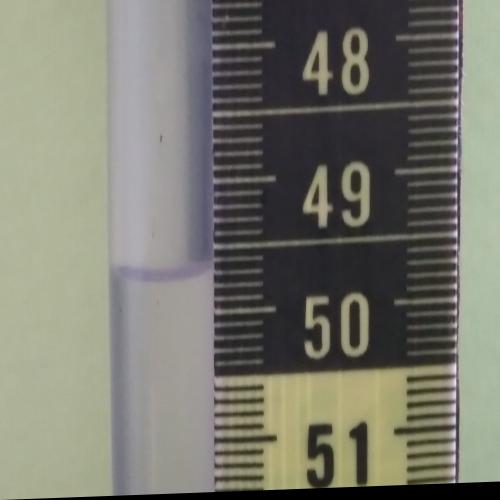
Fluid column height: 49.7 cm